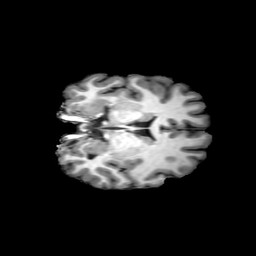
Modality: T1w
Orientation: coronal
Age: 28
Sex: male
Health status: ill